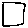
Label: square